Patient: sex F, age 72
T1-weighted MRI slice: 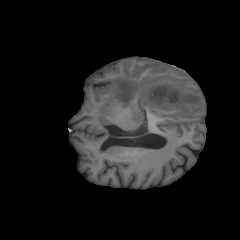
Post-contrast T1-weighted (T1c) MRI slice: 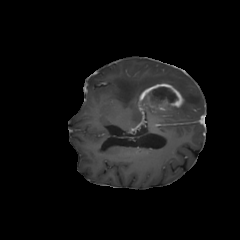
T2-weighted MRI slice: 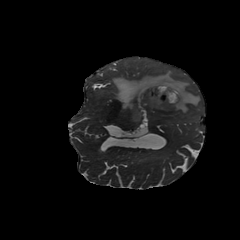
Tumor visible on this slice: yes
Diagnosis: Glioblastoma, IDH-wildtype
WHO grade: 4